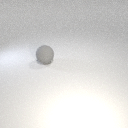
large gray rubber sphere